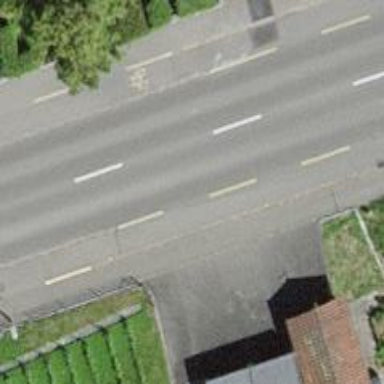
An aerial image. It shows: Secondary road with separate cycle lane on the left side and sidewalks on both sides.